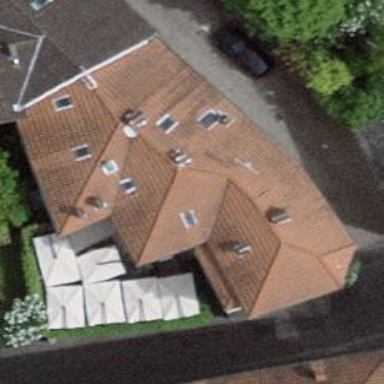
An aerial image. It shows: Restaurant.